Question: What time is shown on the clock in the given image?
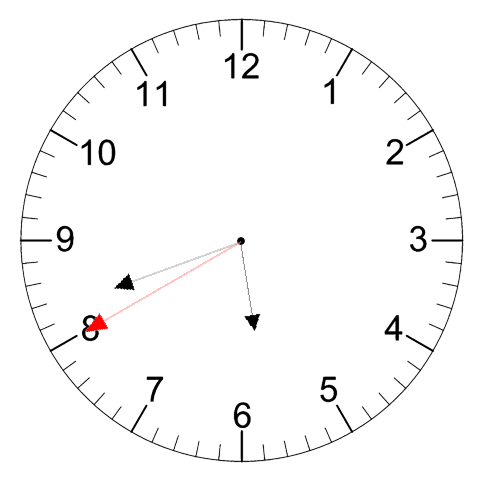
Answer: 05:41:40